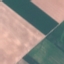
Land use / land cover: AnnualCrop